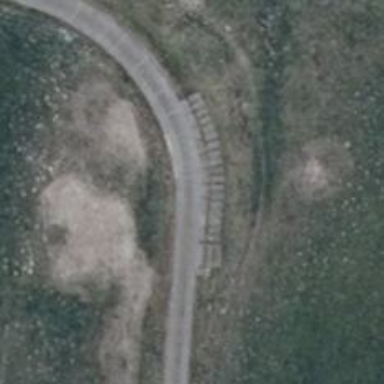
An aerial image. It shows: Passing place on the road.